Question:
This parameters documentation popup appears automatically whenever you type in the opening parenthesis of a method call.
Note that the popup displays documentation specific to the current parameter.
The popup also shows whenever you type in a comma between parameters.
So, when I want the documentation back, I usually erase and retype the comma before the parameter for which I want the doc. I've done that for years, but I realize now that there might be a better way to do this (read: shortcut key).
Therefore my question is : how do you bring back that parameters documentation popup?
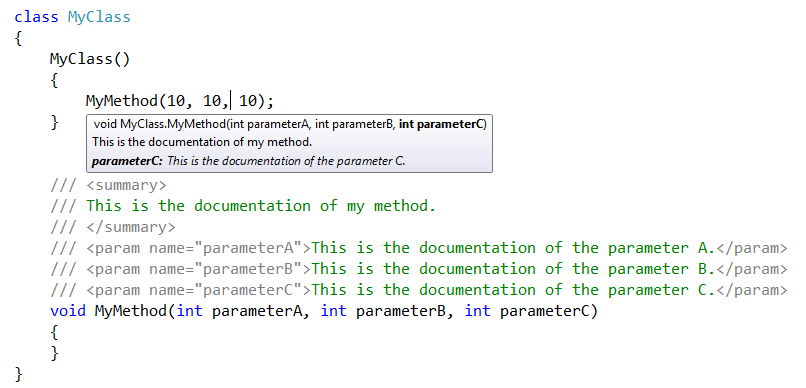
Answer: The actual editor command to bring up parameter info is 'Edit.ParameterInfo'. The default key binding in C# for that command is .
Note though this will only bring up parameter info. If you wanted instead raw intellisense you'd need to use .